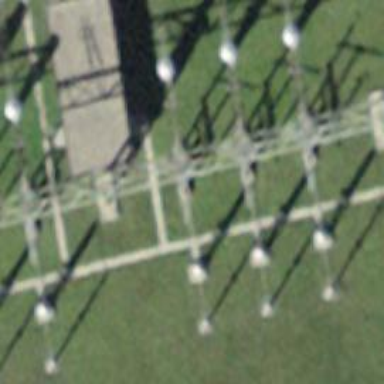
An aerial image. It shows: Insulator used in power systems.